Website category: university
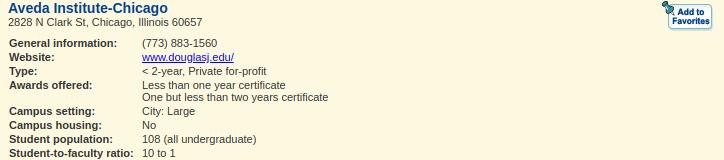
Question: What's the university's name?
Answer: Aveda Institute-Chicago

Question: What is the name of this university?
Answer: Aveda Institute-Chicago

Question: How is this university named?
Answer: Aveda Institute-Chicago

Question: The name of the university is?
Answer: Aveda Institute-Chicago

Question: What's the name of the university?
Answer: Aveda Institute-Chicago

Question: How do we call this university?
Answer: Aveda Institute-Chicago

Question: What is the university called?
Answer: Aveda Institute-Chicago

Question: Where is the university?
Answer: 2828 N Clark St, Chicago, Illinois 60657

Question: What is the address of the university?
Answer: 2828 N Clark St, Chicago, Illinois 60657

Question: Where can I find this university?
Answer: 2828 N Clark St, Chicago, Illinois 60657

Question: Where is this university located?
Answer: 2828 N Clark St, Chicago, Illinois 60657

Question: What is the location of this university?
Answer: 2828 N Clark St, Chicago, Illinois 60657

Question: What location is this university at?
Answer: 2828 N Clark St, Chicago, Illinois 60657

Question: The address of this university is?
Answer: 2828 N Clark St, Chicago, Illinois 60657

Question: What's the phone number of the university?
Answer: (773) 883-1560

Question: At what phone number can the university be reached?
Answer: (773) 883-1560

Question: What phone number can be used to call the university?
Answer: (773) 883-1560

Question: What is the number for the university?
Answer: (773) 883-1560

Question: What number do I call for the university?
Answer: (773) 883-1560

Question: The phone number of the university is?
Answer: (773) 883-1560

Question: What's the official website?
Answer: www.douglasj.edu/

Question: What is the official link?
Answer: www.douglasj.edu/

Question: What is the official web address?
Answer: www.douglasj.edu/

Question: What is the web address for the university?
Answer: www.douglasj.edu/

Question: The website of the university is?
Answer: www.douglasj.edu/

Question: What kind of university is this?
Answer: < 2-year, Private for-profit

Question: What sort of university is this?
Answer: < 2-year, Private for-profit

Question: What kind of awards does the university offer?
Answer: Less than one year certificate One but less than two years certificate

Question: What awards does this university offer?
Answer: Less than one year certificate One but less than two years certificate

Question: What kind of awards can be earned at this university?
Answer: Less than one year certificate One but less than two years certificate

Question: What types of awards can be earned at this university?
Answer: Less than one year certificate One but less than two years certificate

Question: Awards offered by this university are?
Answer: Less than one year certificate One but less than two years certificate

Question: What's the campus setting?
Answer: City: Large

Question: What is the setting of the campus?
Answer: City: Large

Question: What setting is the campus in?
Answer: City: Large

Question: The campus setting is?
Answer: City: Large

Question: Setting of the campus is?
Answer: City: Large

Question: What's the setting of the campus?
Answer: City: Large

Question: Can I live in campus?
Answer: No

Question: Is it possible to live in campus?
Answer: No

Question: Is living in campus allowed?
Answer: No

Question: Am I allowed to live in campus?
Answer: No

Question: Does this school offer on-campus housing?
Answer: No

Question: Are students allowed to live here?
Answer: No

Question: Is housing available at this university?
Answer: No

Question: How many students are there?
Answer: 108 (all undergraduate)

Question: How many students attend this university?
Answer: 108 (all undergraduate)

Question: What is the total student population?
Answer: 108 (all undergraduate)

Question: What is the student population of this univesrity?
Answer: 108 (all undergraduate)

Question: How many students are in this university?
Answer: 108 (all undergraduate)

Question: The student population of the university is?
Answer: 108 (all undergraduate)

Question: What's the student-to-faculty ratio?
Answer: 10 to 1

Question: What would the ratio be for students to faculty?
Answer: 10 to 1

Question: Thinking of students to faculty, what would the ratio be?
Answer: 10 to 1

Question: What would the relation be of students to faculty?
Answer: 10 to 1

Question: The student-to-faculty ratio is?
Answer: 10 to 1

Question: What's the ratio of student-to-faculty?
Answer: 10 to 1

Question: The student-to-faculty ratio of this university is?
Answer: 10 to 1